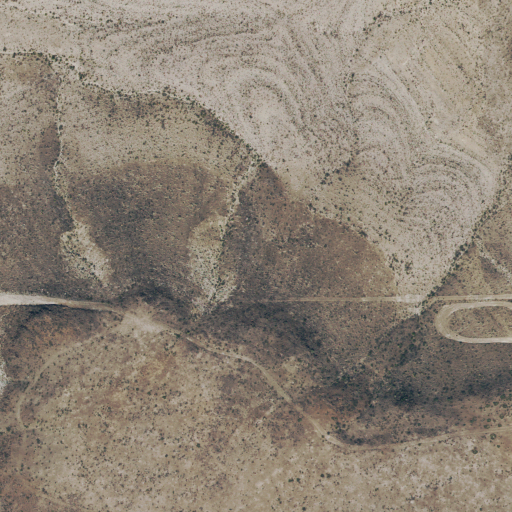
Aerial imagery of mountain in Texas named Upper Flattop Hill containing only shrub